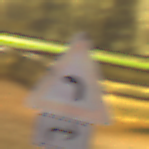
Verkehrszeichen: KurveLinks
Zusatzzeichen unten: RichtungsangabeDurchPfeile5
Umgebung: Outdoor, Urban
Tageszeit: Night
Wetter: Overcast
Licht: Artificial
Jahreszeit: NotSpecified
Kontrast: HighContrast